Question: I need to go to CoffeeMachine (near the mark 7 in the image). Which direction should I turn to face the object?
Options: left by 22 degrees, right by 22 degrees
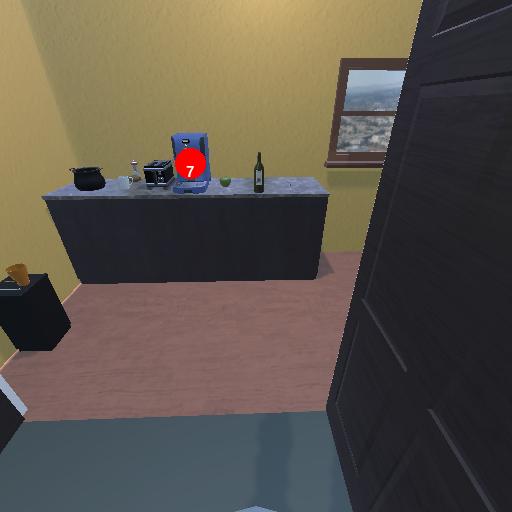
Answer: left by 22 degrees